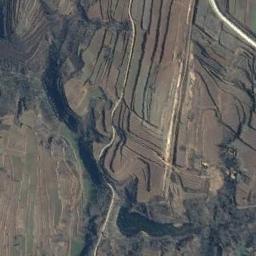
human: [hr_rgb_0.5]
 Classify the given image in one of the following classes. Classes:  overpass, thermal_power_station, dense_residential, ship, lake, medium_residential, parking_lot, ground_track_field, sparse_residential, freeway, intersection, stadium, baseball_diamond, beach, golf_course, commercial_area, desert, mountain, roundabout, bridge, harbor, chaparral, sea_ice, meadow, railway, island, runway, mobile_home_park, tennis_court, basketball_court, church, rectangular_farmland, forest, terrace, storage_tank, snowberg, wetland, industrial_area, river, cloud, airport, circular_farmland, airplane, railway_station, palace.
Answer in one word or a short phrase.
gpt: terrace